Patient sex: M
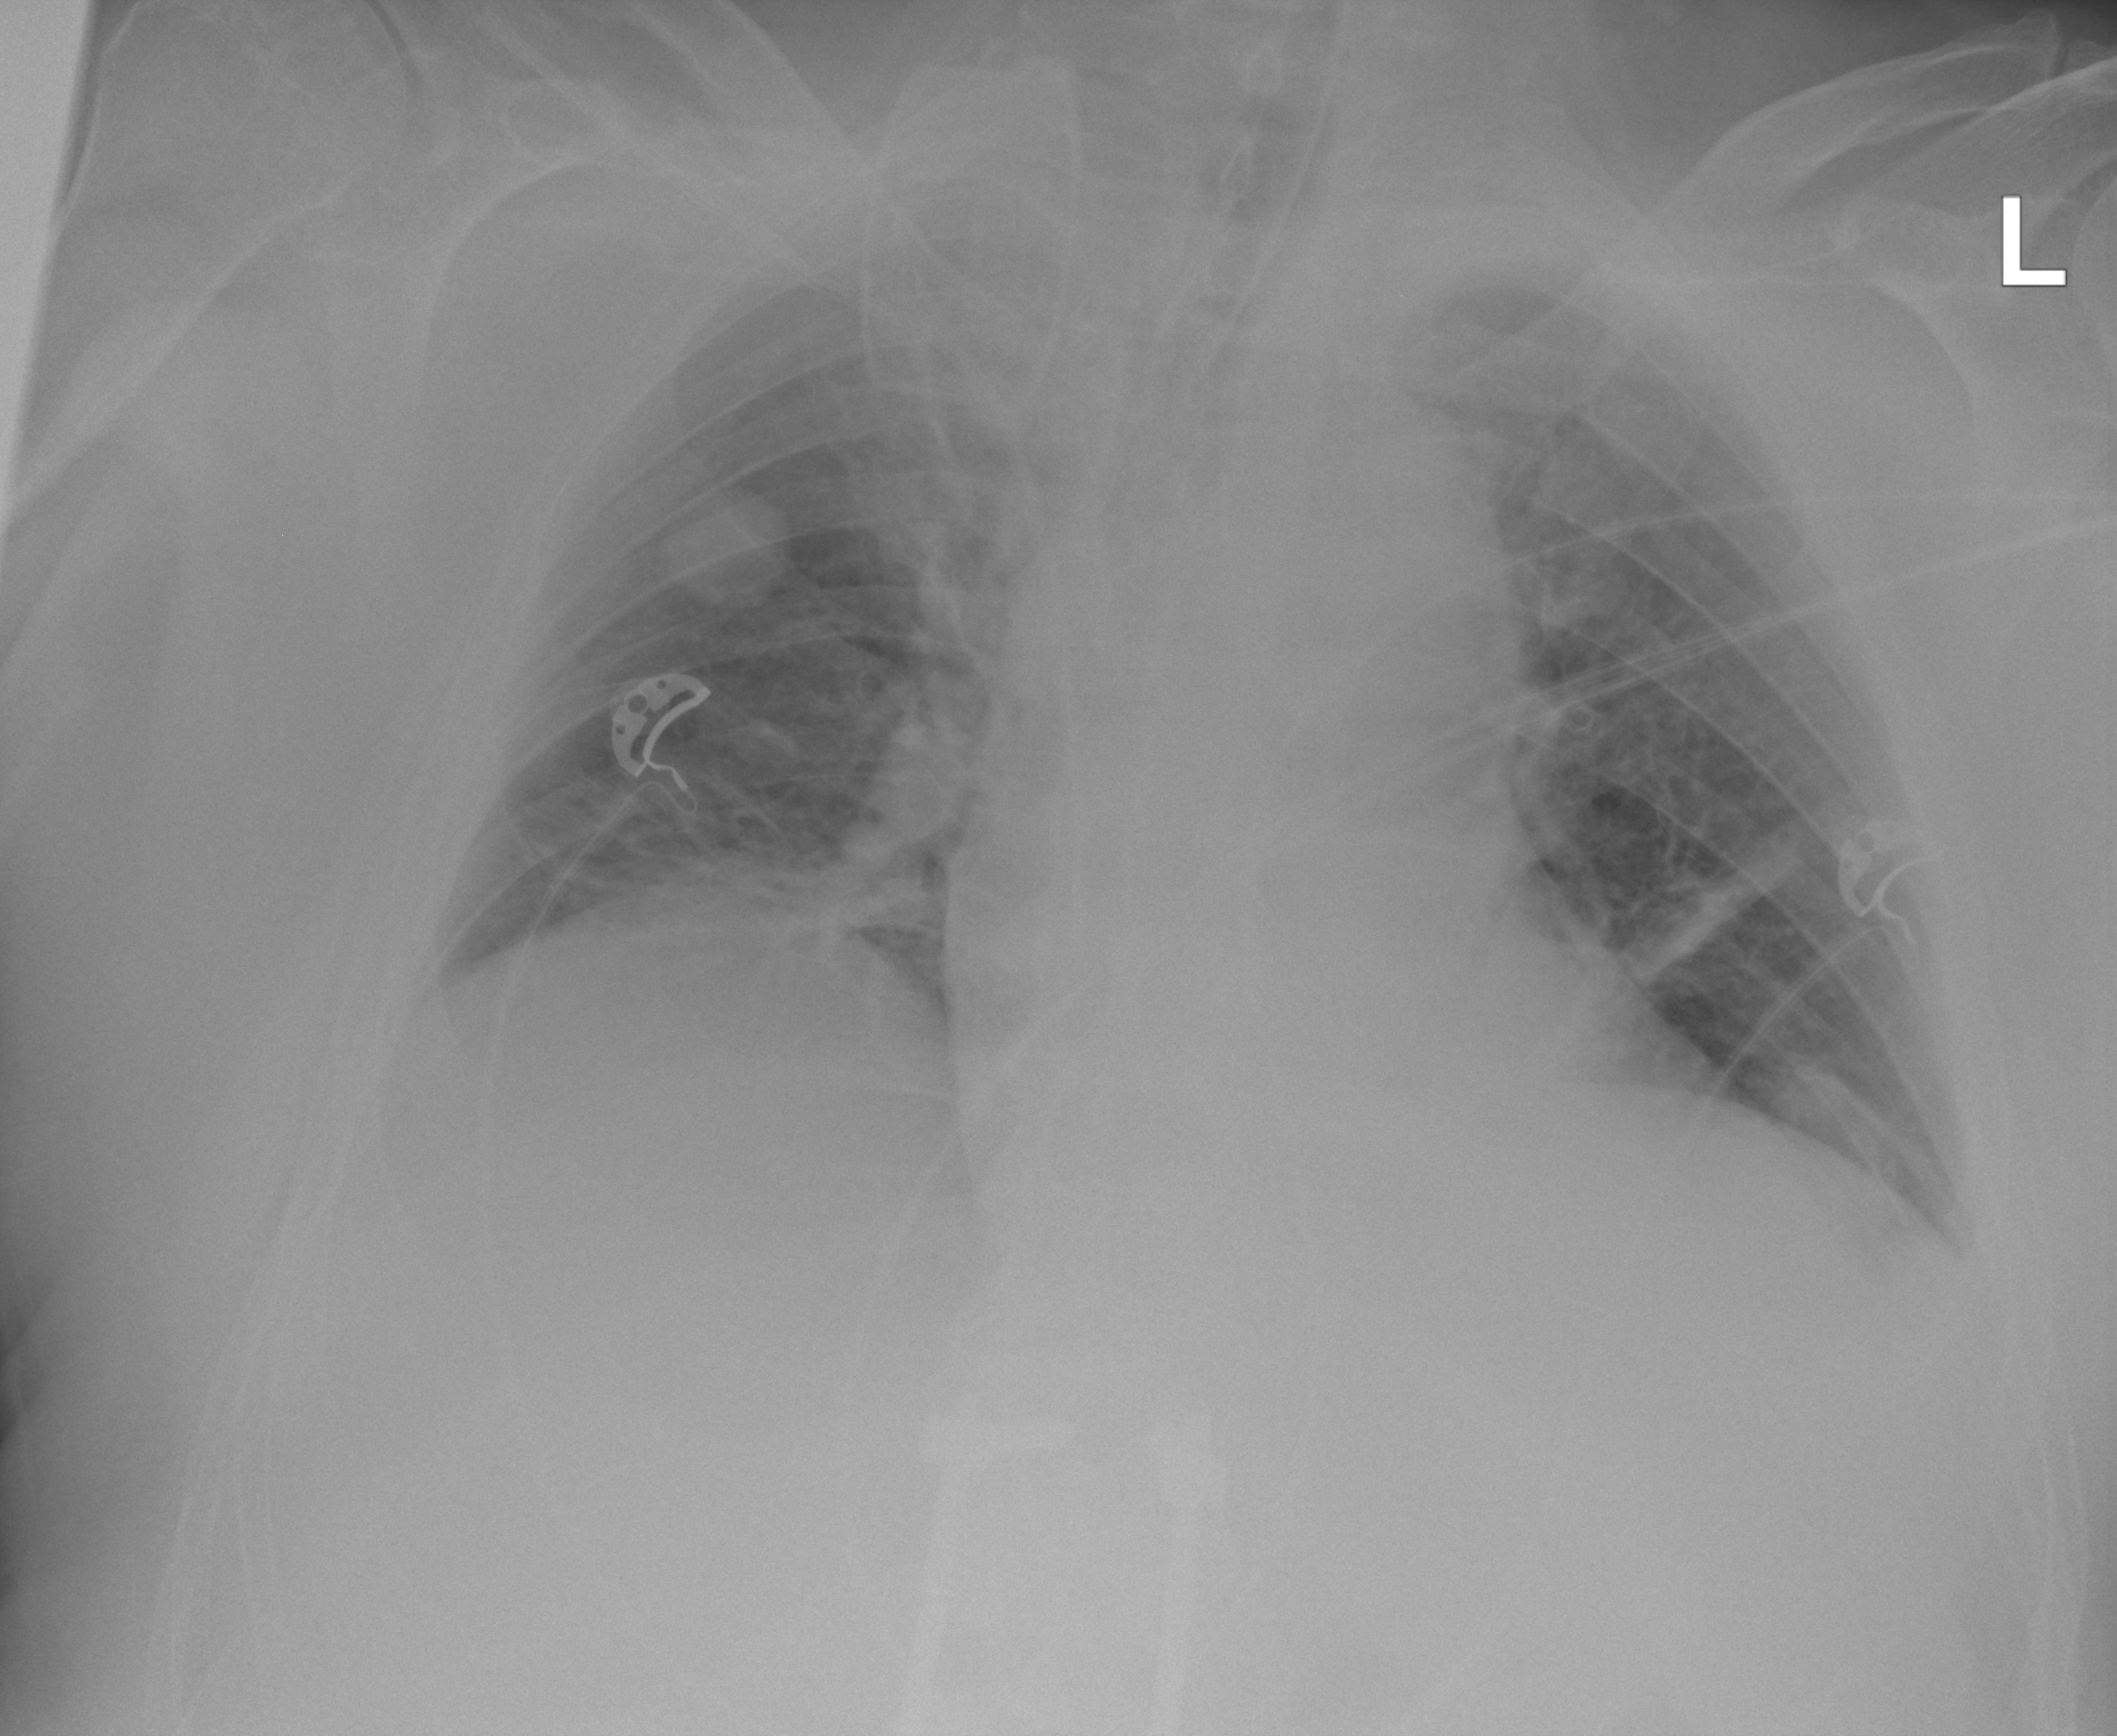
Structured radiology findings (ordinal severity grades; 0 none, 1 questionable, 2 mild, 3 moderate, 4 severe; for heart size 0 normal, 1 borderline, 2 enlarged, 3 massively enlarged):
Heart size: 0
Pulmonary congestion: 0
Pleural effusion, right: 0
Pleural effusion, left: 0
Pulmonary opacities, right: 0
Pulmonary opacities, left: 0
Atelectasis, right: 2
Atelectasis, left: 2